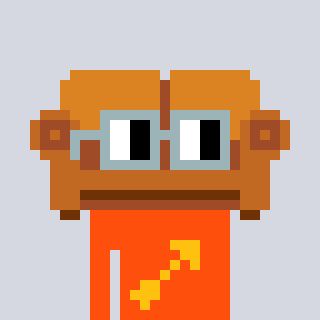
a pixel art character with square dark gray glasses, a couch-shaped head and a orange-colored body on a cool background